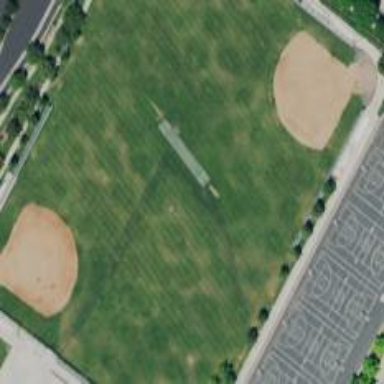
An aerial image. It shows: Grassy pitch for various sports activities.